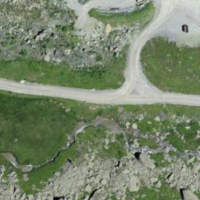
EUNIS habitat code: 26
Species observed at this site:
Gymnadenia conopsea